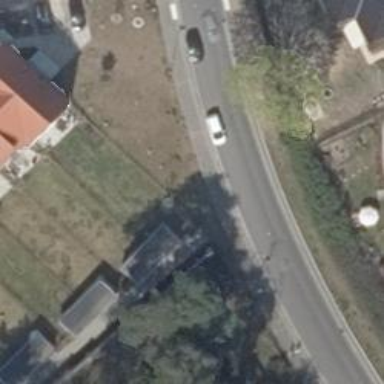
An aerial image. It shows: Smooth asphalt road in residential area.